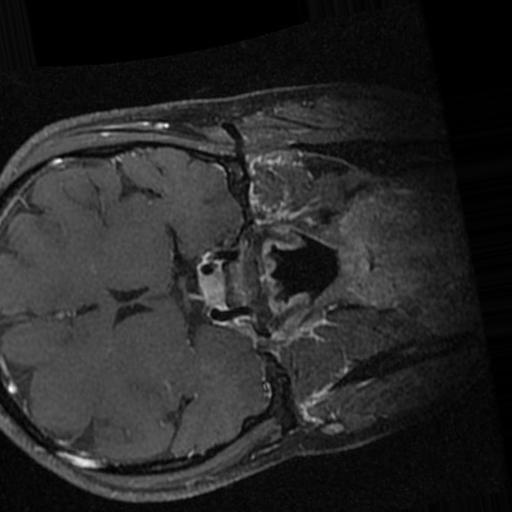
Label: brain_tumor